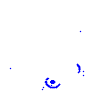
Particle: electron